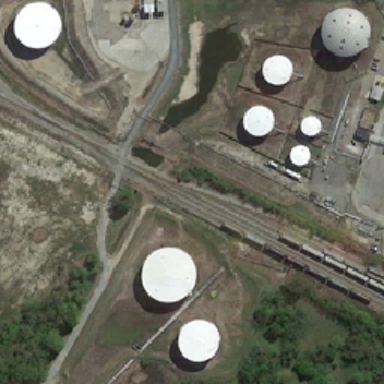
There are buildings roads railways trains trees and grass .